Question: I have added a search box as a list item within a '<ul>' element as below:
'''
<nav id="notifications-menu">
<ul id="display-inline-block">
<li><a class="normal calendar" onclick="showUserCalendar('/', false);" href="#">My Calendar</a></li>
<li><a class="normal calendarteam" onclick="showTeamCalendar('/', false);" href="#">Team Calendar</a></li>
<li><div id="global-search-wrapper">
<input type="text" class="global-search-box" name="s" value="type search term..." />
<input type="image" src="/images/general/blank.gif" class="global-search-submit" value="" />
</div></li>
</ul>
</nav>
'''
I'm getting the following output when the following CSS is applied. I'd like to have the list item text centre aligned (vertically):

'''
nav#notifications-menu {
font-family: 'Adelle', sans-serif;
float:right;
height: 52px;
width:600px;
min-width:300px;
padding: 0px 18px 0px 0px;
text-align:right;
font-size:13px;
}
nav#notifications-menu #display-inline-block,
nav#notifications-menu #display-inline-block li {
/* Setting a common base */
margin: 0;
padding: 0;
}
nav#notifications-menu #display-inline-block li {
display: inline-block;
}
nav#notifications-menu #display-inline-block li a.normal {
color: #f0f0f0;
text-decoration:none;
margin-right:18px;
padding-left:24px;
background-repeat:no-repeat;
}
nav#notifications-menu #display-inline-block li a.envelope {
background-image:url(../images/general/envelope.png);
background-position: 0px 1px;
}
nav#notifications-menu #display-inline-block li a.calendar {
background-image:url(../images/general/calendar.png);
background-position: 0px -2px;
}
nav#notifications-menu #display-inline-block li a.calendarteam {
background-image:url(../images/general/calendar_team.png);
background-position: 0px -2px;
}
#global-search-wrapper {
width: 234px;
height: 30px;
background-image: url(../images/general/search-box.png);
background-repeat: no-repeat;
padding: 0px;
margin: 12px 0px 0px 0px;
position: relative; }
#searchwrapper form {
display: inline;
border: 0px; }
.global-search-box {
border: 0px;
background-color: transparent;
position: absolute;
top: 1px;
left: 9px;
width: 206px;
height: 28px;
color: #999999;
font-style: italic;
border:0px !important; }
.global-search-submit {
border: 0px;
background-color: transparent;
position: absolute;
top: 1px;
left: 200px;
width: 32px;
height: 28px; }
'''
Any help would be greatly appreciated!
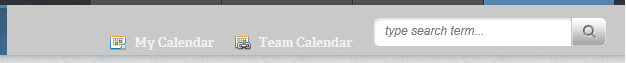
Answer: just add a 'vertical-align' to 'li' elements, e.g.
'''
nav#notifications-menu #display-inline-block li {
display: inline-block;
vertical-align: middle;
}
'''
since 'baseline' is the default alignment